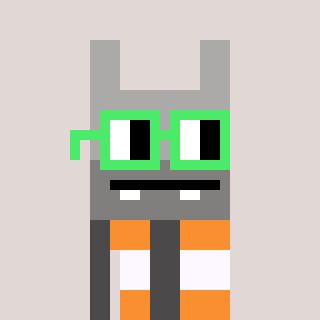
a pixel art character with square light green glasses, a rabbit-shaped head and a grayscale-colored body on a warm background